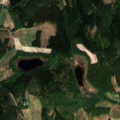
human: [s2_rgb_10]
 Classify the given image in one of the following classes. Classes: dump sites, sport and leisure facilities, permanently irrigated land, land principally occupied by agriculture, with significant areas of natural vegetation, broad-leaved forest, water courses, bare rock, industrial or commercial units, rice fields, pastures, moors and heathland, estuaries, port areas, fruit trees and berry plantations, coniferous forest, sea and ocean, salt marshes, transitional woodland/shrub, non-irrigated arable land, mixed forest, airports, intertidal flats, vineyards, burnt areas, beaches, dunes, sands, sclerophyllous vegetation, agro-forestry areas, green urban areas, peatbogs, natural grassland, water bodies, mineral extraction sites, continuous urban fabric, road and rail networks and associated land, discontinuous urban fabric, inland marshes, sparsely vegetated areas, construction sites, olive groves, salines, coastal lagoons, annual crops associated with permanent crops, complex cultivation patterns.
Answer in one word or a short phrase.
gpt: broad-leaved forest, coniferous forest, mixed forest